Aerial crown-view tile of a tropical tree (Barro Colorado Island, Panama), acquired 20241112:
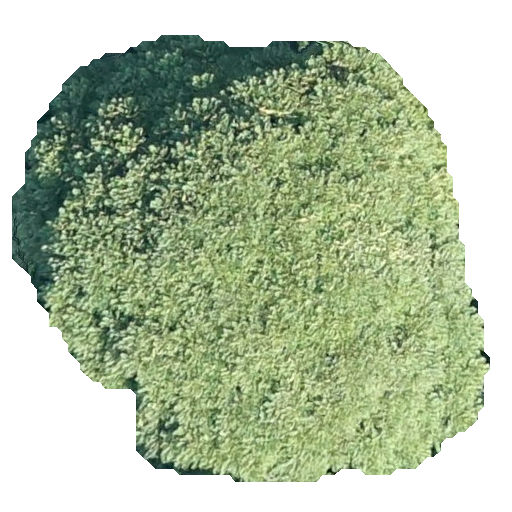
Species: Jacaranda copaia
GBIF accepted scientific name: Jacaranda copaia
Crown area: 257.671 m²